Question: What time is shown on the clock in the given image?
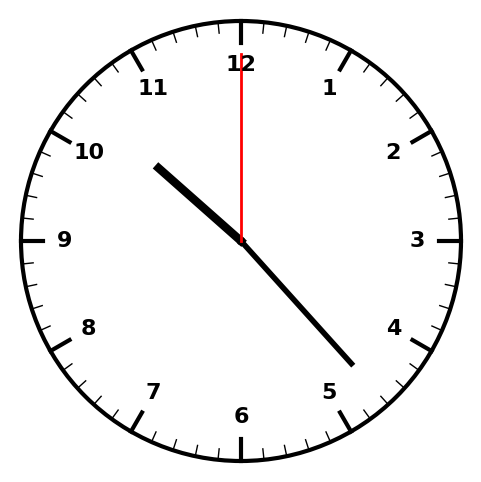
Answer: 10:23:00